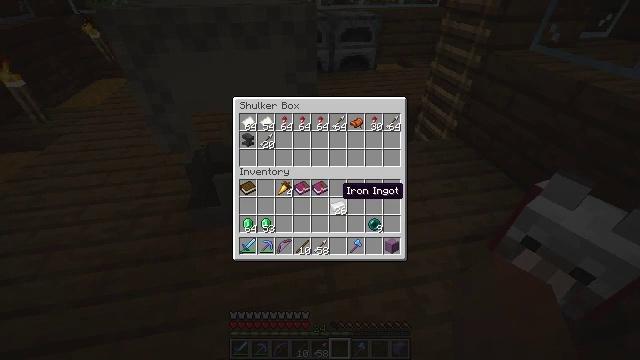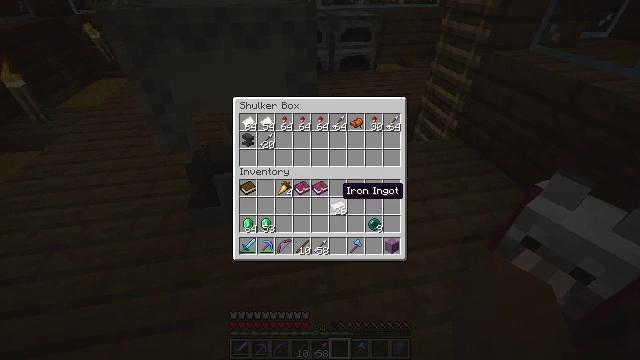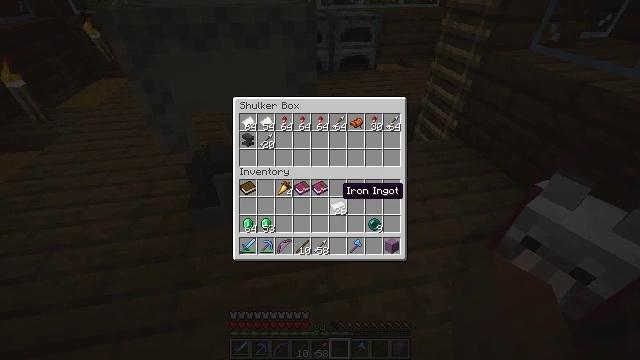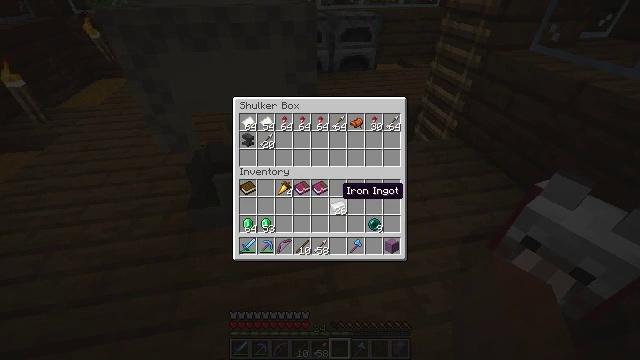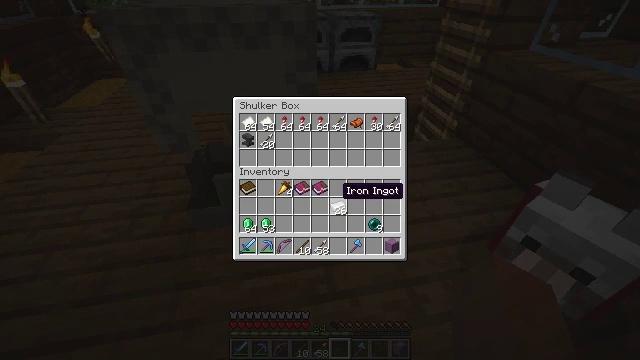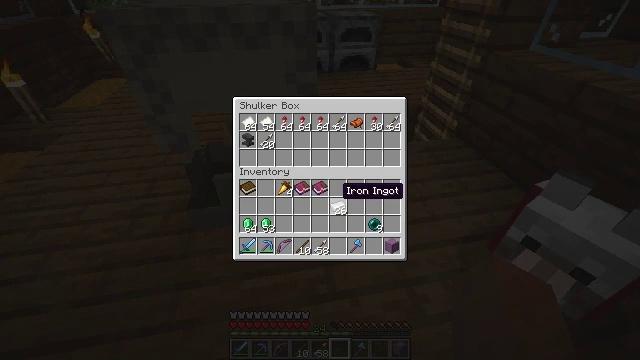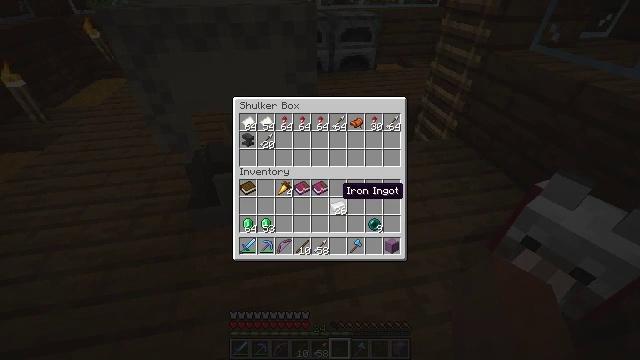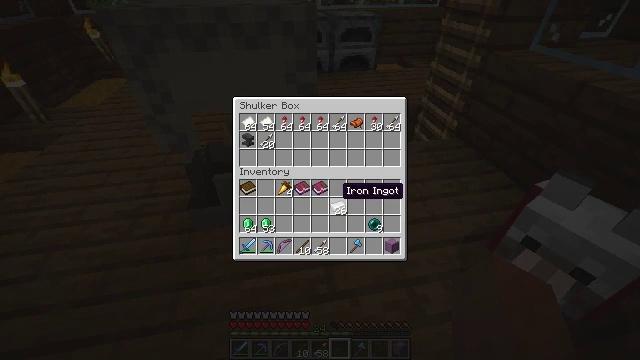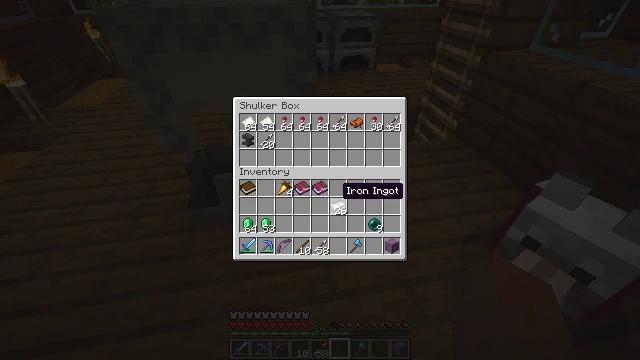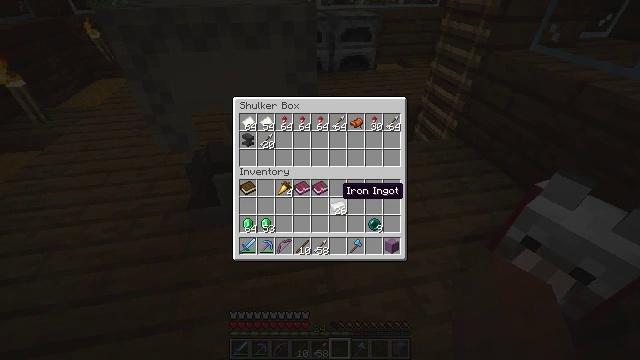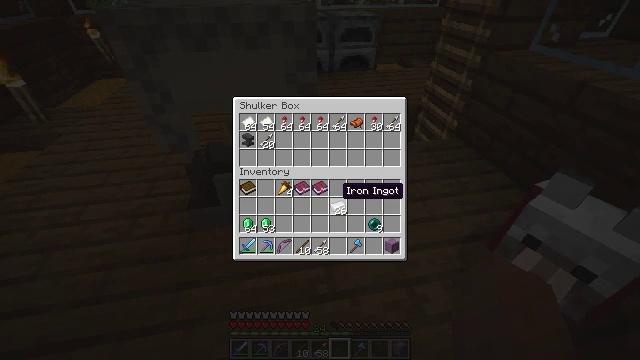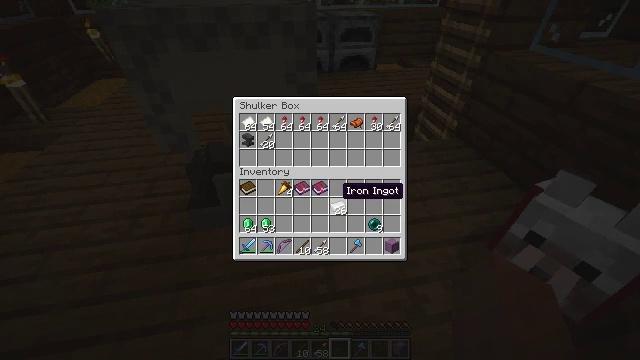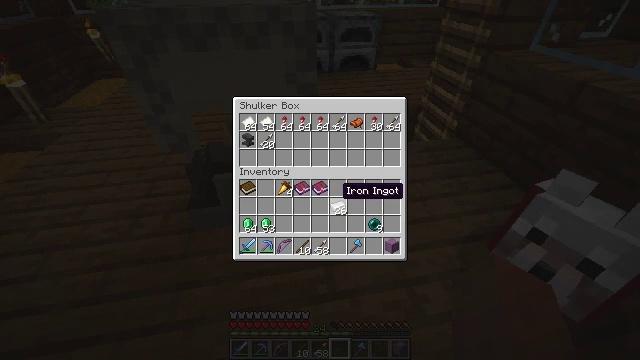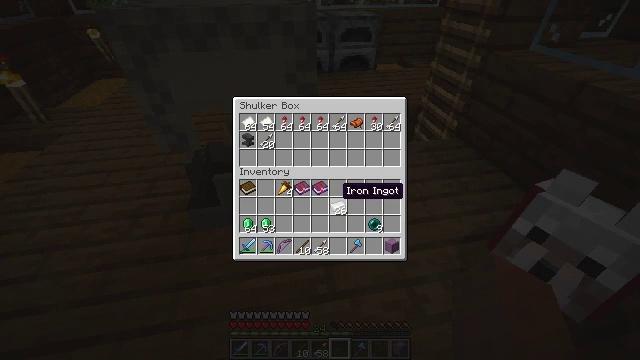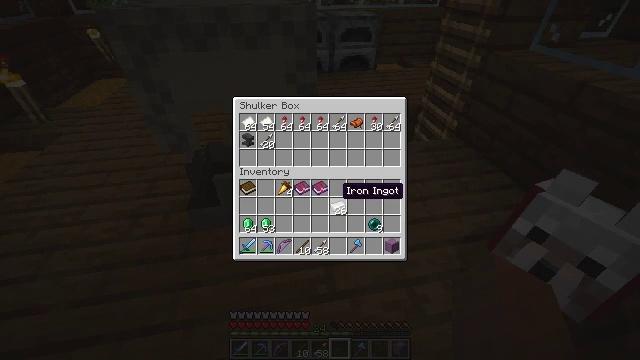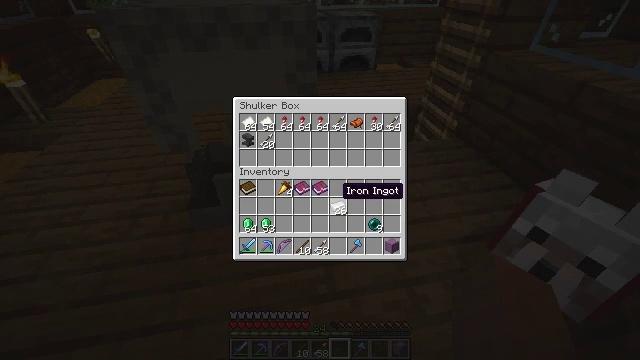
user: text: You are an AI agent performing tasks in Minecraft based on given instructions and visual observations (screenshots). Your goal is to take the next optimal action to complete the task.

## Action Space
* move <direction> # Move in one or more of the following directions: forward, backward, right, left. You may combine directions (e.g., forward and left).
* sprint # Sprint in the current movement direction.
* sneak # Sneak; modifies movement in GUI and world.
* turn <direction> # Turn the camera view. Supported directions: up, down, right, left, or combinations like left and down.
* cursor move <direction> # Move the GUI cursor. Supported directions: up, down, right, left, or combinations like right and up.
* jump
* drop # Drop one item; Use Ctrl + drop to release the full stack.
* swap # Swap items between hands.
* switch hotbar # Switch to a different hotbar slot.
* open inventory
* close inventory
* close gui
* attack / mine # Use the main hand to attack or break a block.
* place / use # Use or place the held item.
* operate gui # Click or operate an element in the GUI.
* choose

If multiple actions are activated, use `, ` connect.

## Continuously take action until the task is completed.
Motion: motion action
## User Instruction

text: Break the light gray shulker box to pick it up.
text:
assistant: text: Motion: sneak
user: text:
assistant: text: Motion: sneak
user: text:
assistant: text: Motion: sneak
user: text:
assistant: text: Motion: sneak
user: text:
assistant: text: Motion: sneak
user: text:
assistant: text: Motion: sneak
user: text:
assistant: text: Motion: sneak
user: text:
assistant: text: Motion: sneak
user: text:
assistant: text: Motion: sneak
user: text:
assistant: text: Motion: sneak
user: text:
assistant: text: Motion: sneak
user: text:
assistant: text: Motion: sneak
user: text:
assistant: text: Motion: sneak
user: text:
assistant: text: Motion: sneak
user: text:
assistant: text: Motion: sneak
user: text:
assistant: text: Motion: sneak
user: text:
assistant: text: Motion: sneak
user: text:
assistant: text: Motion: sneak
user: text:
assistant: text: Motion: sneak
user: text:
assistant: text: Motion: sneak
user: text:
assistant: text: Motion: sneak
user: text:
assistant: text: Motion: sneak
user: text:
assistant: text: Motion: sneak
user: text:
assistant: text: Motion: sneak
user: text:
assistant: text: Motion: sneak
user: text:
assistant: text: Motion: sneak
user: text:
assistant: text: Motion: sneak
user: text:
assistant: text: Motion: sneak
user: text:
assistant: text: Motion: sneak, cursor move down, operate gui
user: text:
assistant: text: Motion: sneak, operate gui